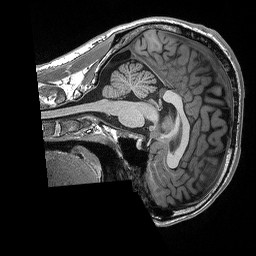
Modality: T1w
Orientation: sagittal
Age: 31
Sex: male
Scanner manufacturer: siemens
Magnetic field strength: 3 T
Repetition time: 2.3 s
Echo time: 0.00298 s